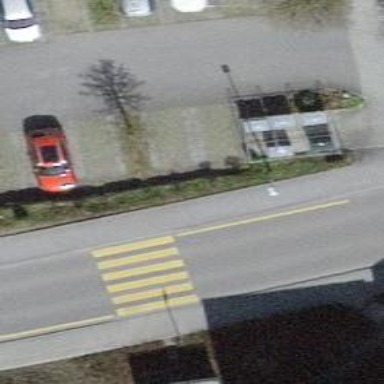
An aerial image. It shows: Kerb serving as barrier.